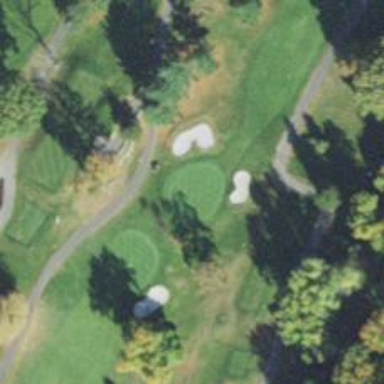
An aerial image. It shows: Golf hole.